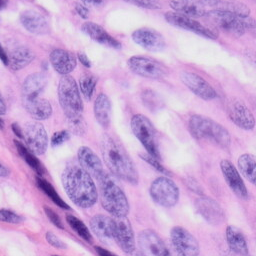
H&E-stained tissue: Skin